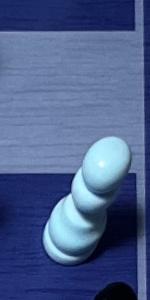
Label: Pawn_White